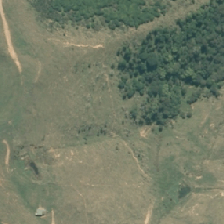
Land cover: high_producing_grassland